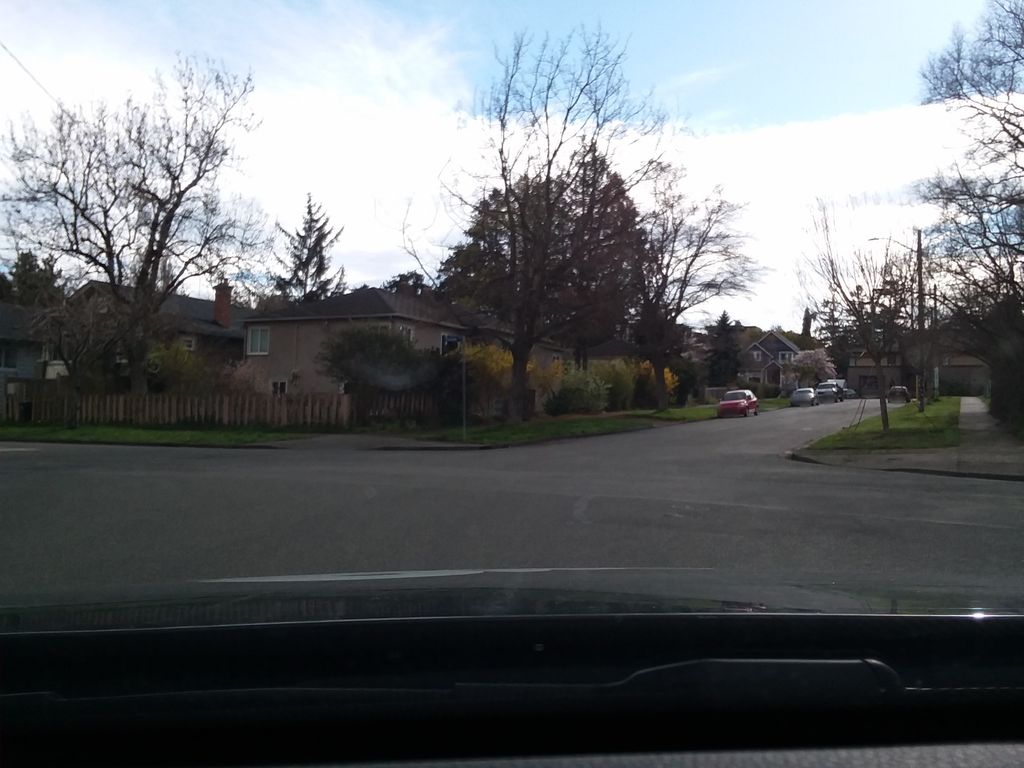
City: victoria